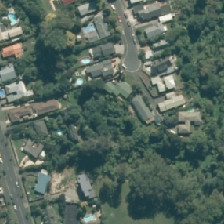
Land cover: urban_parkland